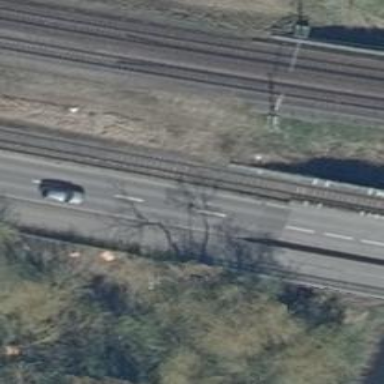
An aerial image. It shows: Railway bridge over spur service line.